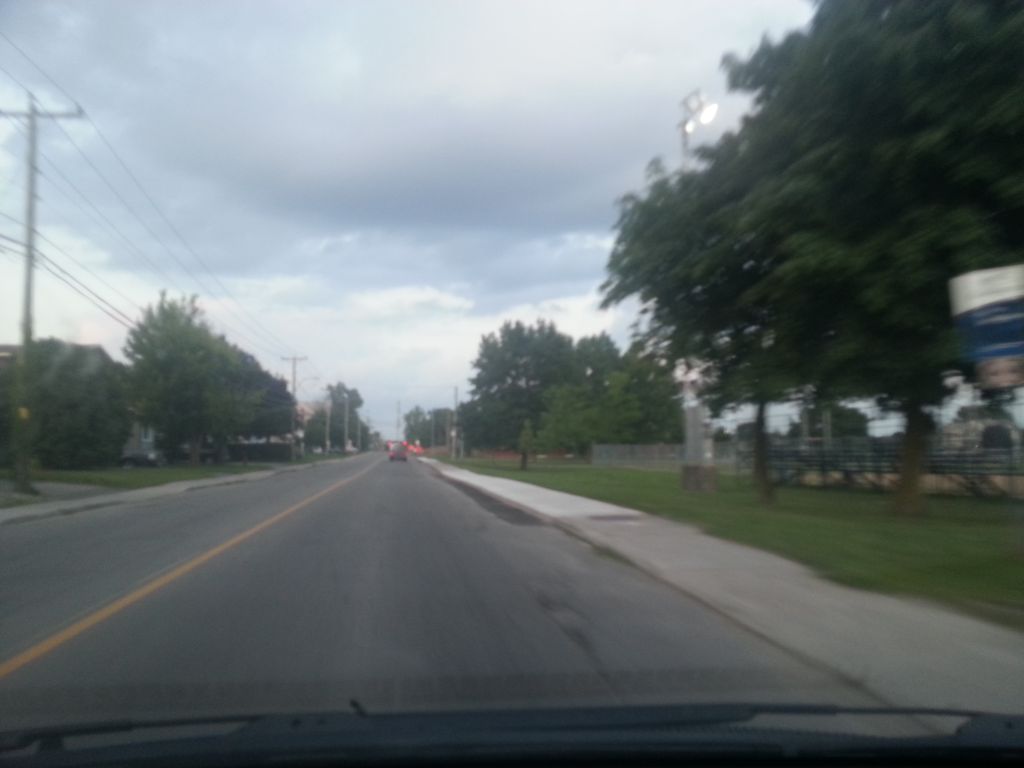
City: ottawa-gatineau